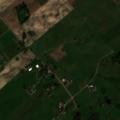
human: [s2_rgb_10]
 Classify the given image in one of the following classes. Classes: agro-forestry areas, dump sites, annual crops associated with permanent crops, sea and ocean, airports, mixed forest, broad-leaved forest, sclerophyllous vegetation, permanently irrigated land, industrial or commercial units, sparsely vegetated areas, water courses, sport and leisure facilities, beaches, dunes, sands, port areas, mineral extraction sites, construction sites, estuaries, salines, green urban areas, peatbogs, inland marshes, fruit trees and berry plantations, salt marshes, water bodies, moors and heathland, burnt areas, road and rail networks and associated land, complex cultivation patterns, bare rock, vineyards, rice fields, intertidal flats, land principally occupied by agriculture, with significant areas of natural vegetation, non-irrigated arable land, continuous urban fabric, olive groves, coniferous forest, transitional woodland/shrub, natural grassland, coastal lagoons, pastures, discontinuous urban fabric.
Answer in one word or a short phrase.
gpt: non-irrigated arable land, pastures, complex cultivation patterns, land principally occupied by agriculture, with significant areas of natural vegetation